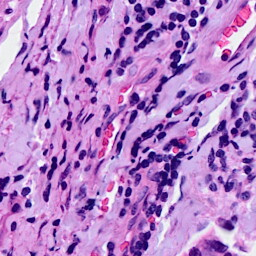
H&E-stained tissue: Breast